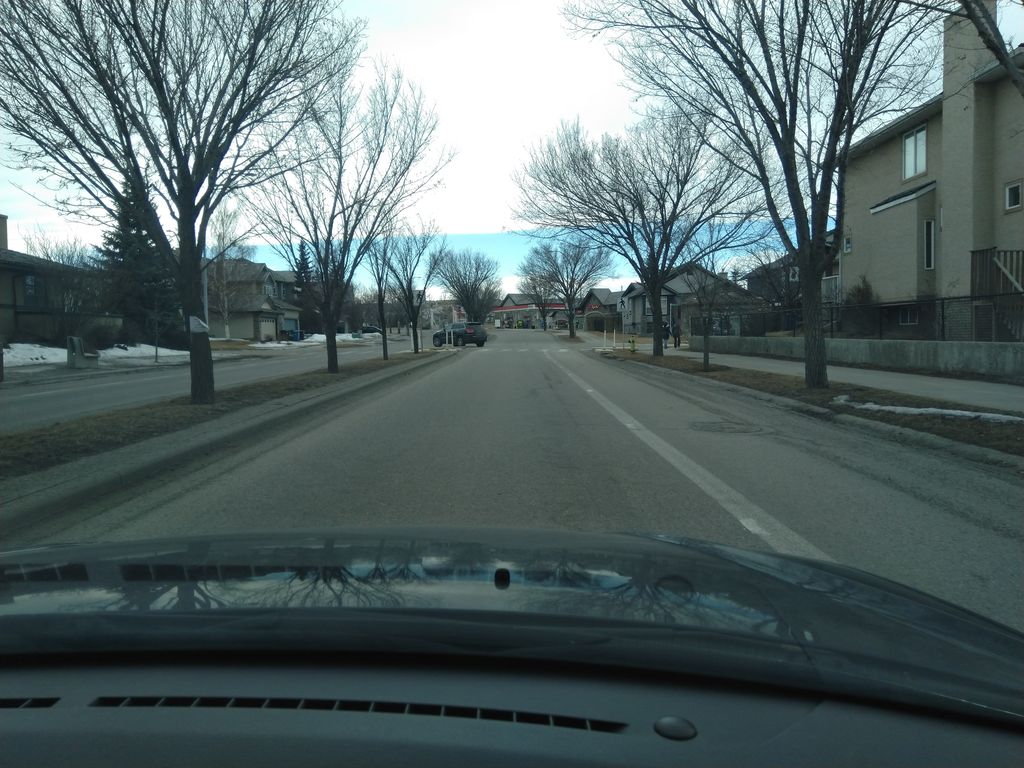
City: calgary